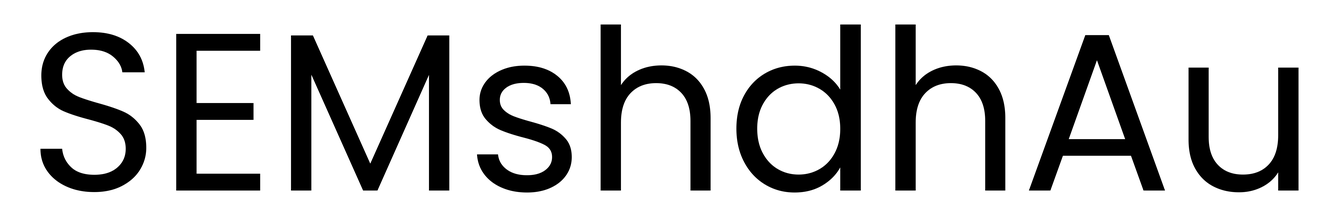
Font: Poppins-Regular